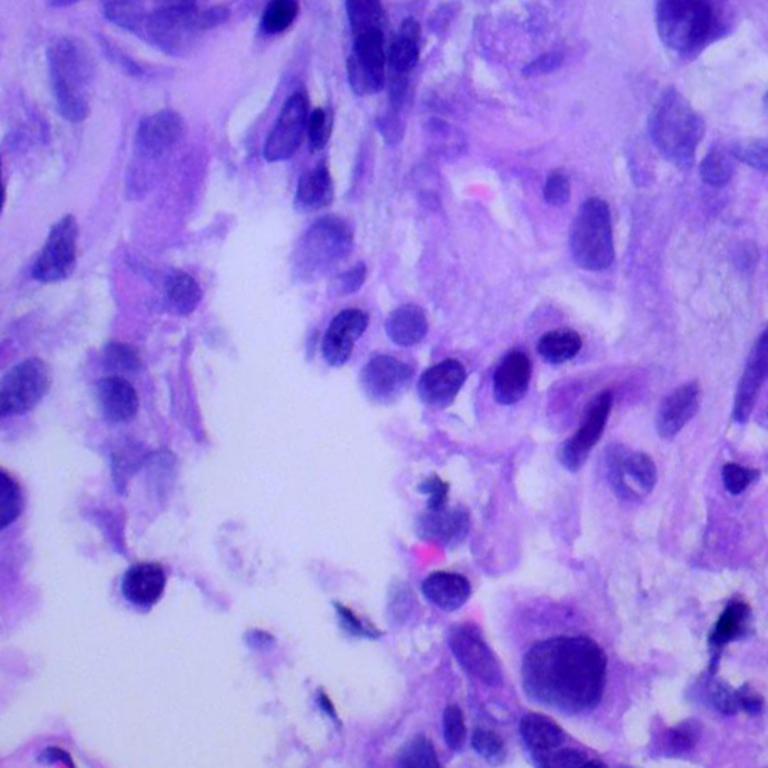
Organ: lung
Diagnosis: adenocarcinomas